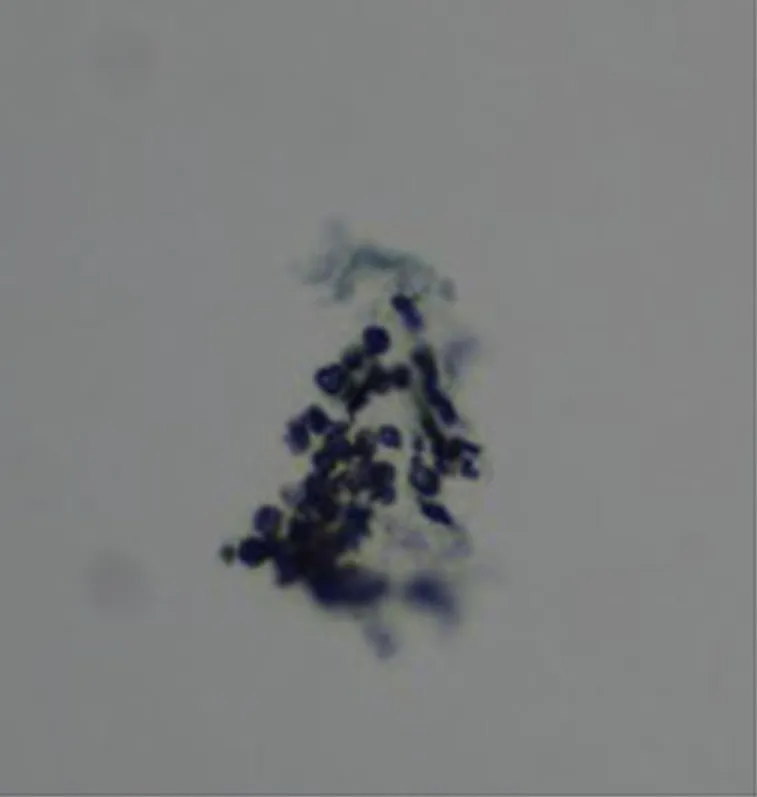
Grocott-Gomori's methenamine silver stain of sputum specimen showing "cup shaped" Pneumocystis jirovecii cysts in small aggregates.
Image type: pathology (methenamine_silver)